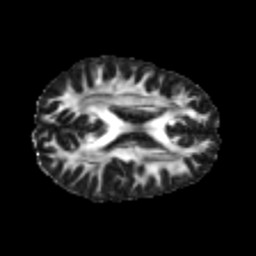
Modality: FA
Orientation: axial
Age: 37
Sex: male
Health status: healthy
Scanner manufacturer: philips
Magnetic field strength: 3 T
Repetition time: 10.365 s
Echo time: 0.0712 s